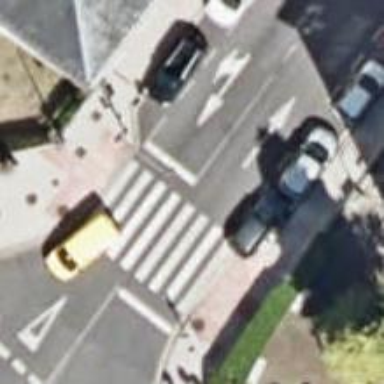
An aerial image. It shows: Road crossing with traffic signals.